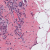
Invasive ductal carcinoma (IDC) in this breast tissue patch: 0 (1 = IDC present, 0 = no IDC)